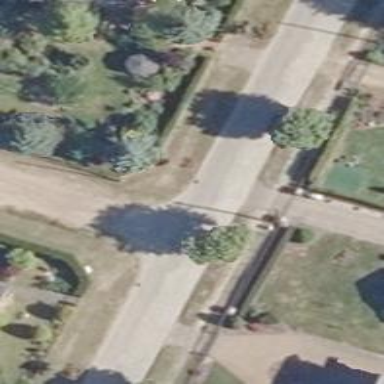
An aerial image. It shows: Residential road with compacted surface.